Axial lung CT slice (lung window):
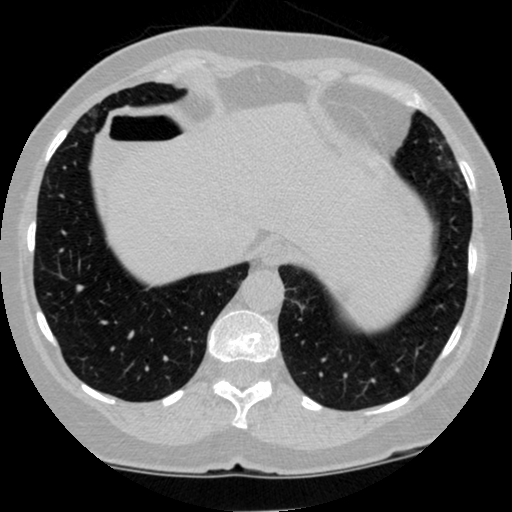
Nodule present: no